Field crop: tomato
Growth stage: 1
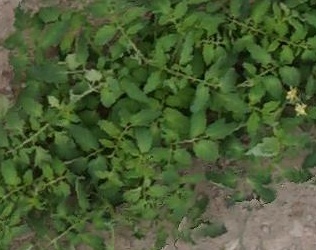
Species: tomato